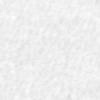
Label: no_change